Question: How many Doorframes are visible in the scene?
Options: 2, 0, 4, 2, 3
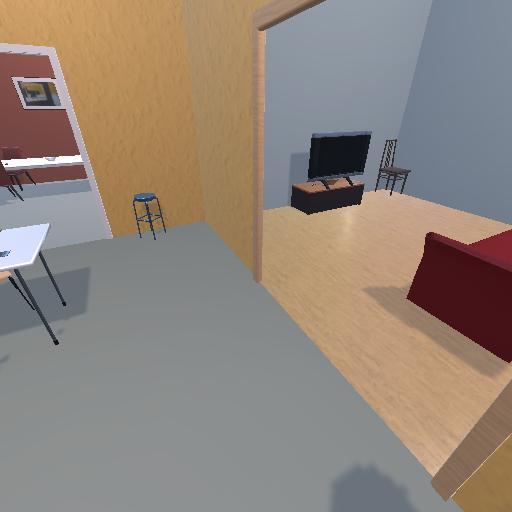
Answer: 2